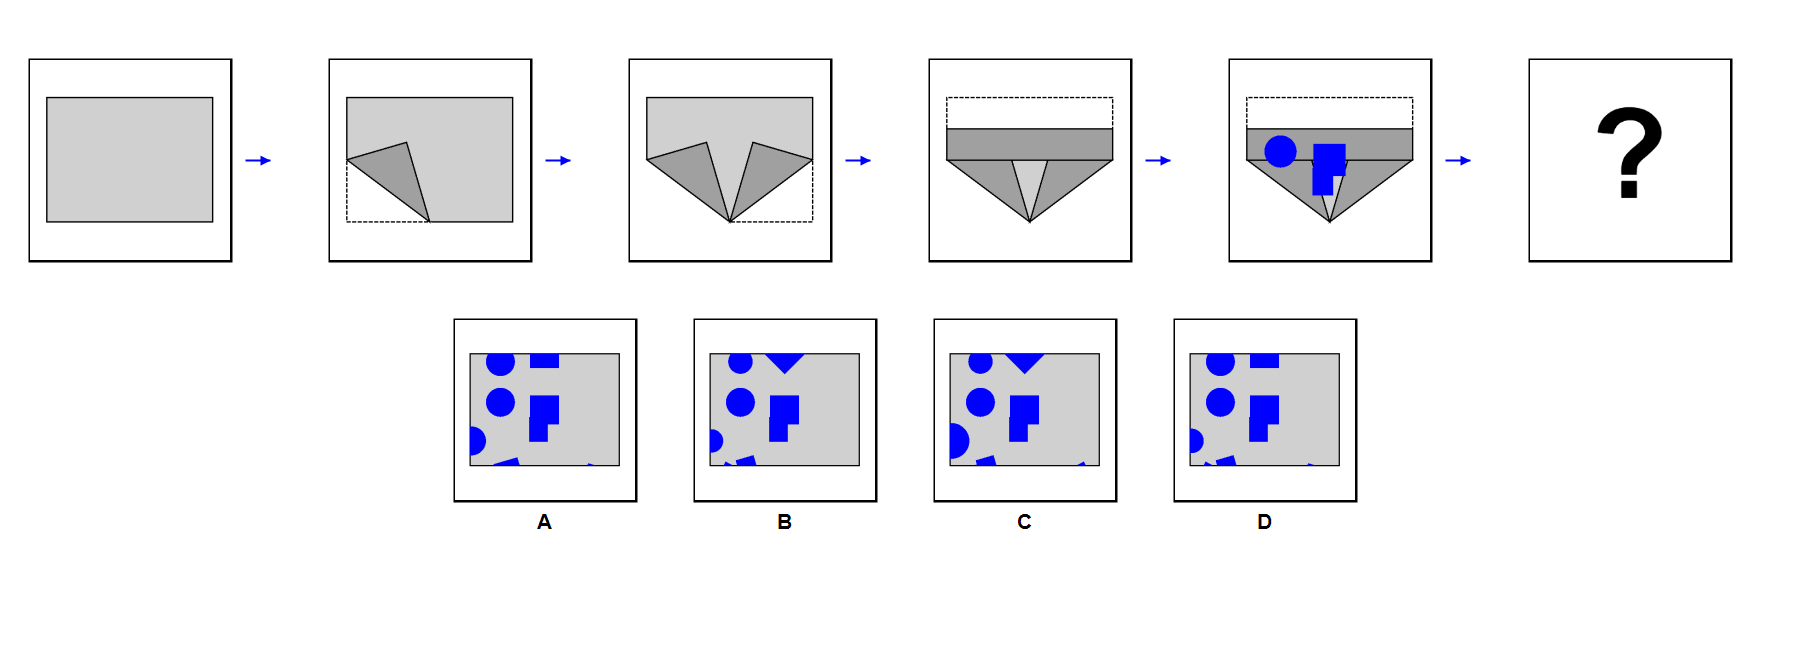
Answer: A